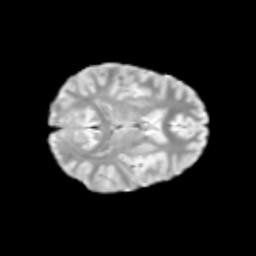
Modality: T2w
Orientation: axial
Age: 9
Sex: female
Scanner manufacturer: siemens
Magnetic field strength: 3 T
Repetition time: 3.8 s
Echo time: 0.07 s